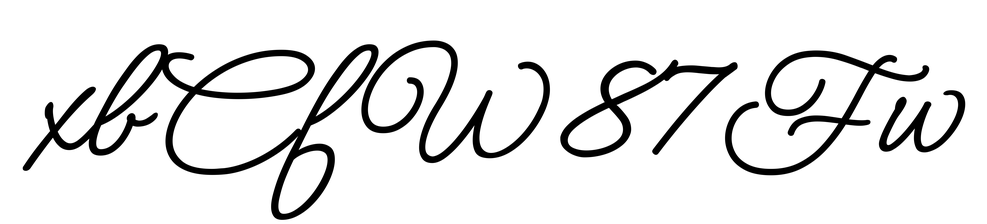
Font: MeowScript-Regular